Interaction volume radius: 10 \u00c5
Interaction volume height: 30 \u00c5
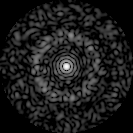
Disorder parameter: 0.8518